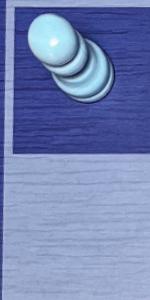
Label: Empty